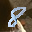
Label: 8